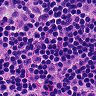
Metastatic tissue present: no